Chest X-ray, AP view. Patient: 9 years old, sex M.
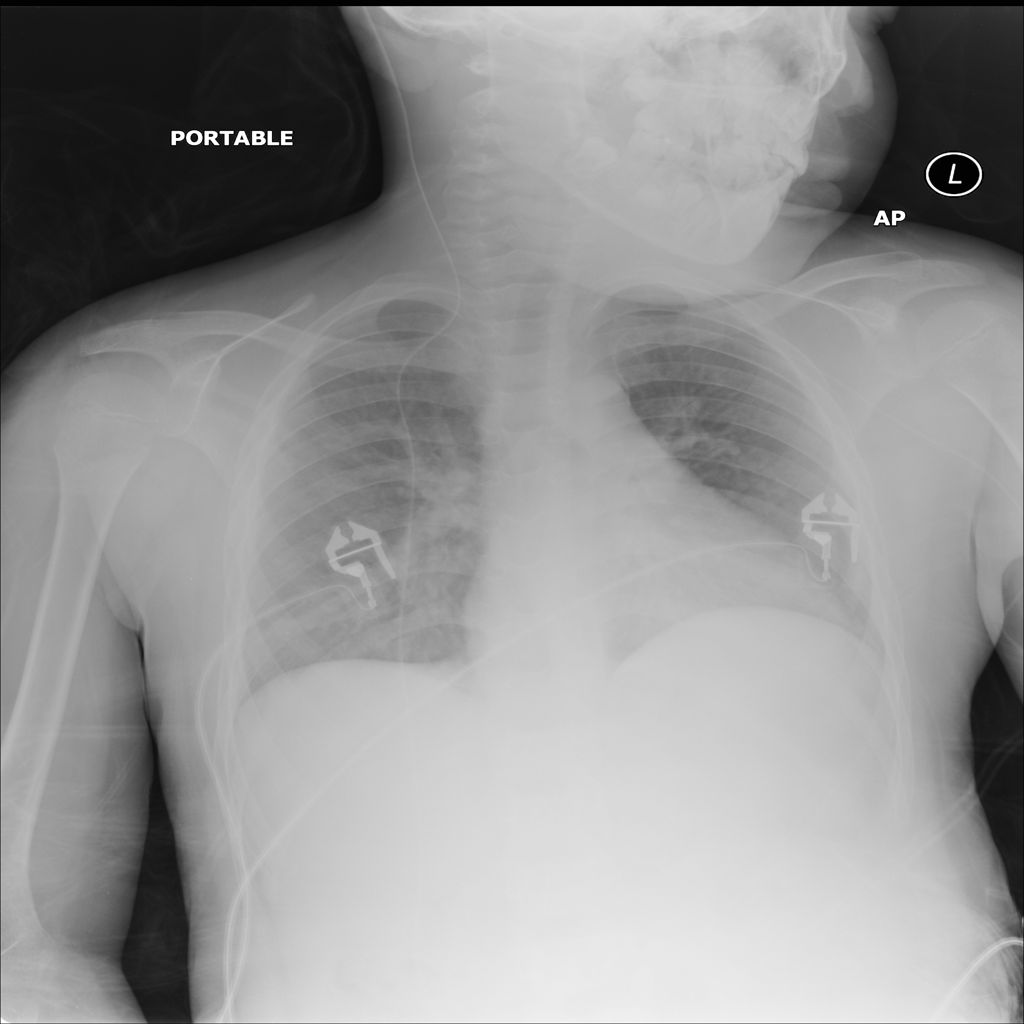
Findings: No Finding